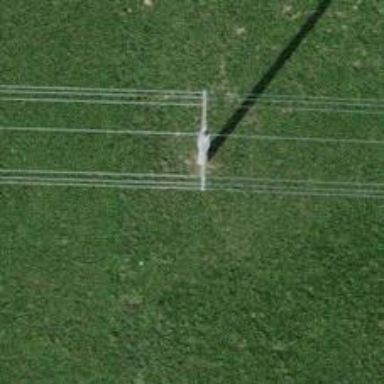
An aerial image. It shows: Power pole.